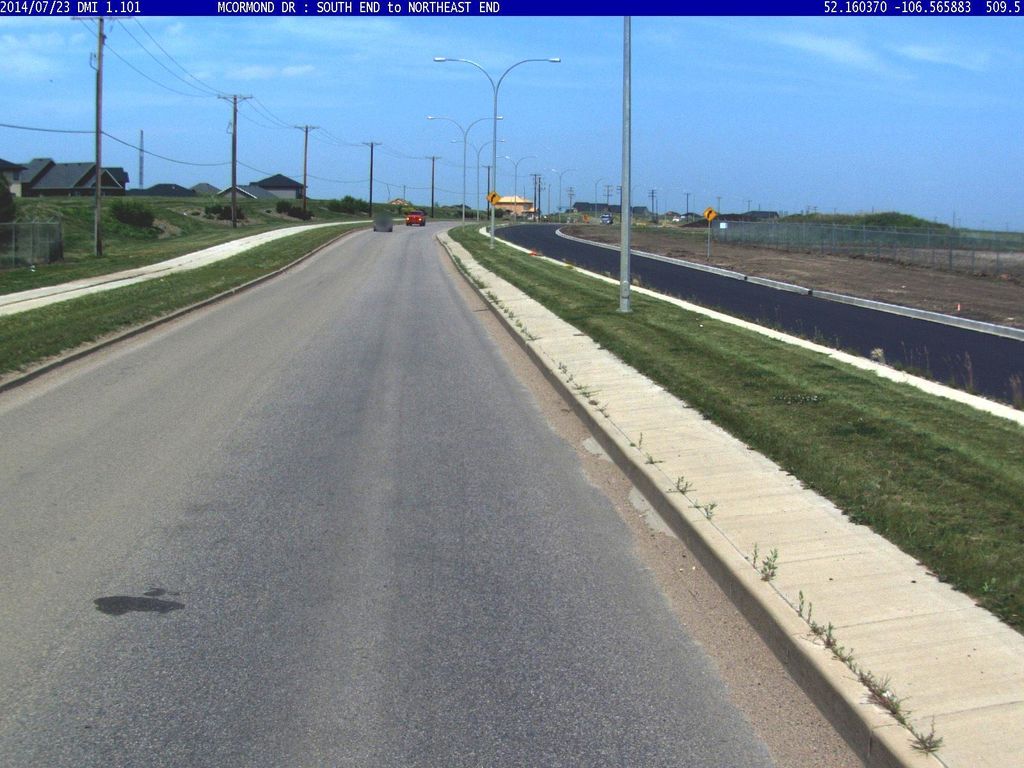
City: saskatoon